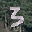
Label: 3